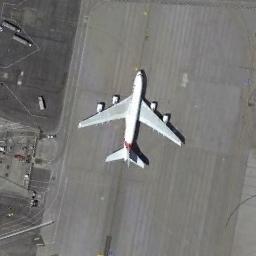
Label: airplane